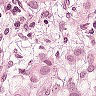
Metastatic tissue present: yes